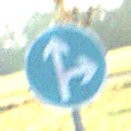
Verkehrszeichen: VorgeschriebeneFahrtrichtungGeradeausOderRechts
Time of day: MorningAfternoon
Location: Outdoor (Nature)
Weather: Clear
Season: NotSpecified
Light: Natural